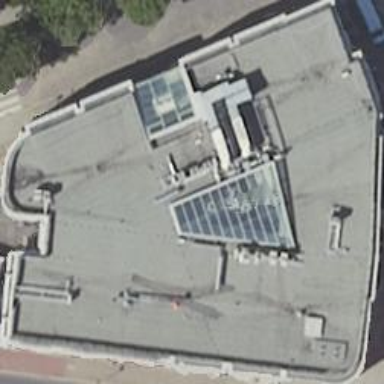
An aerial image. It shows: Retail building that is part of mall.